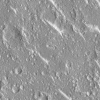
Atmospheric dust classification: not_dusty